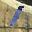
Label: 1